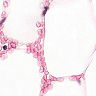
Metastatic tissue present: no